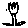
Label: flower